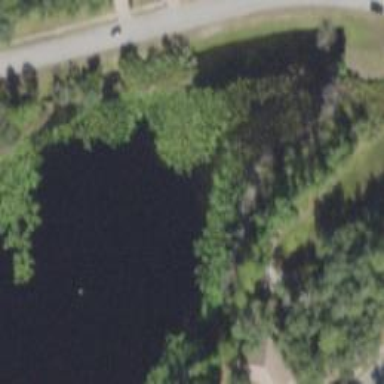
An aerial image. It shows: Pond surrounded by natural water.